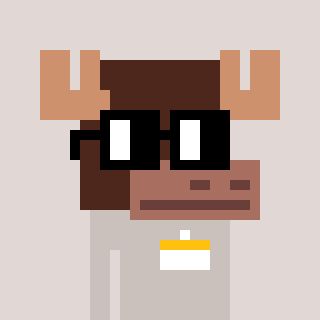
a pixel art character with square black glasses, a moose-shaped head and a foggrey-colored body on a warm background